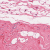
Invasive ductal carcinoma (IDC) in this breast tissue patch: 0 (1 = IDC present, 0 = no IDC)